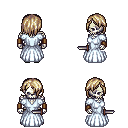
a pixel art fantasy rpg character, male body template, skeleton, underdress, gold greaves, white blonde bangs hairstyle, leather bracers, gray slippers, dagger, four views (front, back, left, right), 2x2 character sprite sheet, small pixel art, hard edges, no anti-aliasing